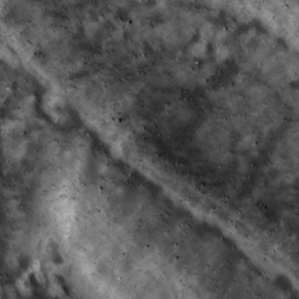
Label: non_frost